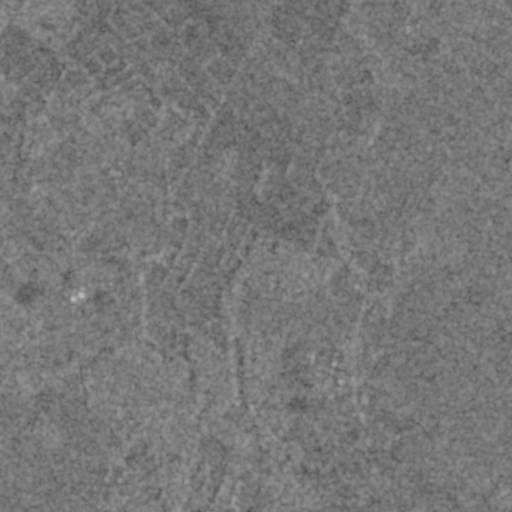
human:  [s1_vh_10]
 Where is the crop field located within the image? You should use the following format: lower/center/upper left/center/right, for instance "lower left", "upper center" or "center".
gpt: The crop field is located in the lower left of the image.
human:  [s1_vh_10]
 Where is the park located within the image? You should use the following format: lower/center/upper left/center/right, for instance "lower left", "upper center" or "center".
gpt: The park is located in the lower right of the image.
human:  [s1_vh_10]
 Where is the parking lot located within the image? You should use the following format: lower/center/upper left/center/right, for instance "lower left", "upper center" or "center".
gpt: The parking lot is located in the lower center of the image.
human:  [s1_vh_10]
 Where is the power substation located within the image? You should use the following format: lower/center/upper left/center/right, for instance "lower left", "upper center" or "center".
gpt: The power substation is located in the lower center of the image.
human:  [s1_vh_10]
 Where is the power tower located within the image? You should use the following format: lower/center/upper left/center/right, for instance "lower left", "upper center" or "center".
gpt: There is no power tower in the image.

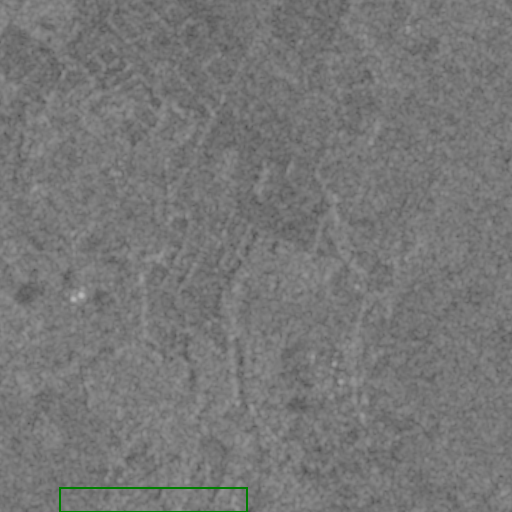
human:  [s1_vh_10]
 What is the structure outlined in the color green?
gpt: The structure outlined in green is a crop field.
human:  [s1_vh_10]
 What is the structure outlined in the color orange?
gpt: There is no orange outline.